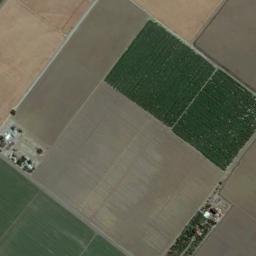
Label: rectangular_farmland